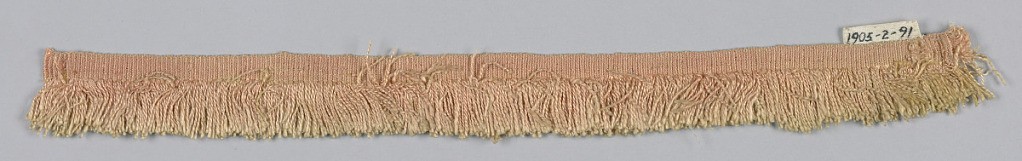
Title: Fringe
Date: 17th century
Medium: silk Technique: woven
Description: Pink fringe with a plain-woven heading and thread skirt.